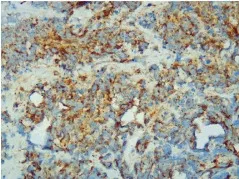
Immunohistochemical results (400x). CK-L staining specific for neuroendocrine differentiation.
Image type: pathology (immunostaining)